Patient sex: F
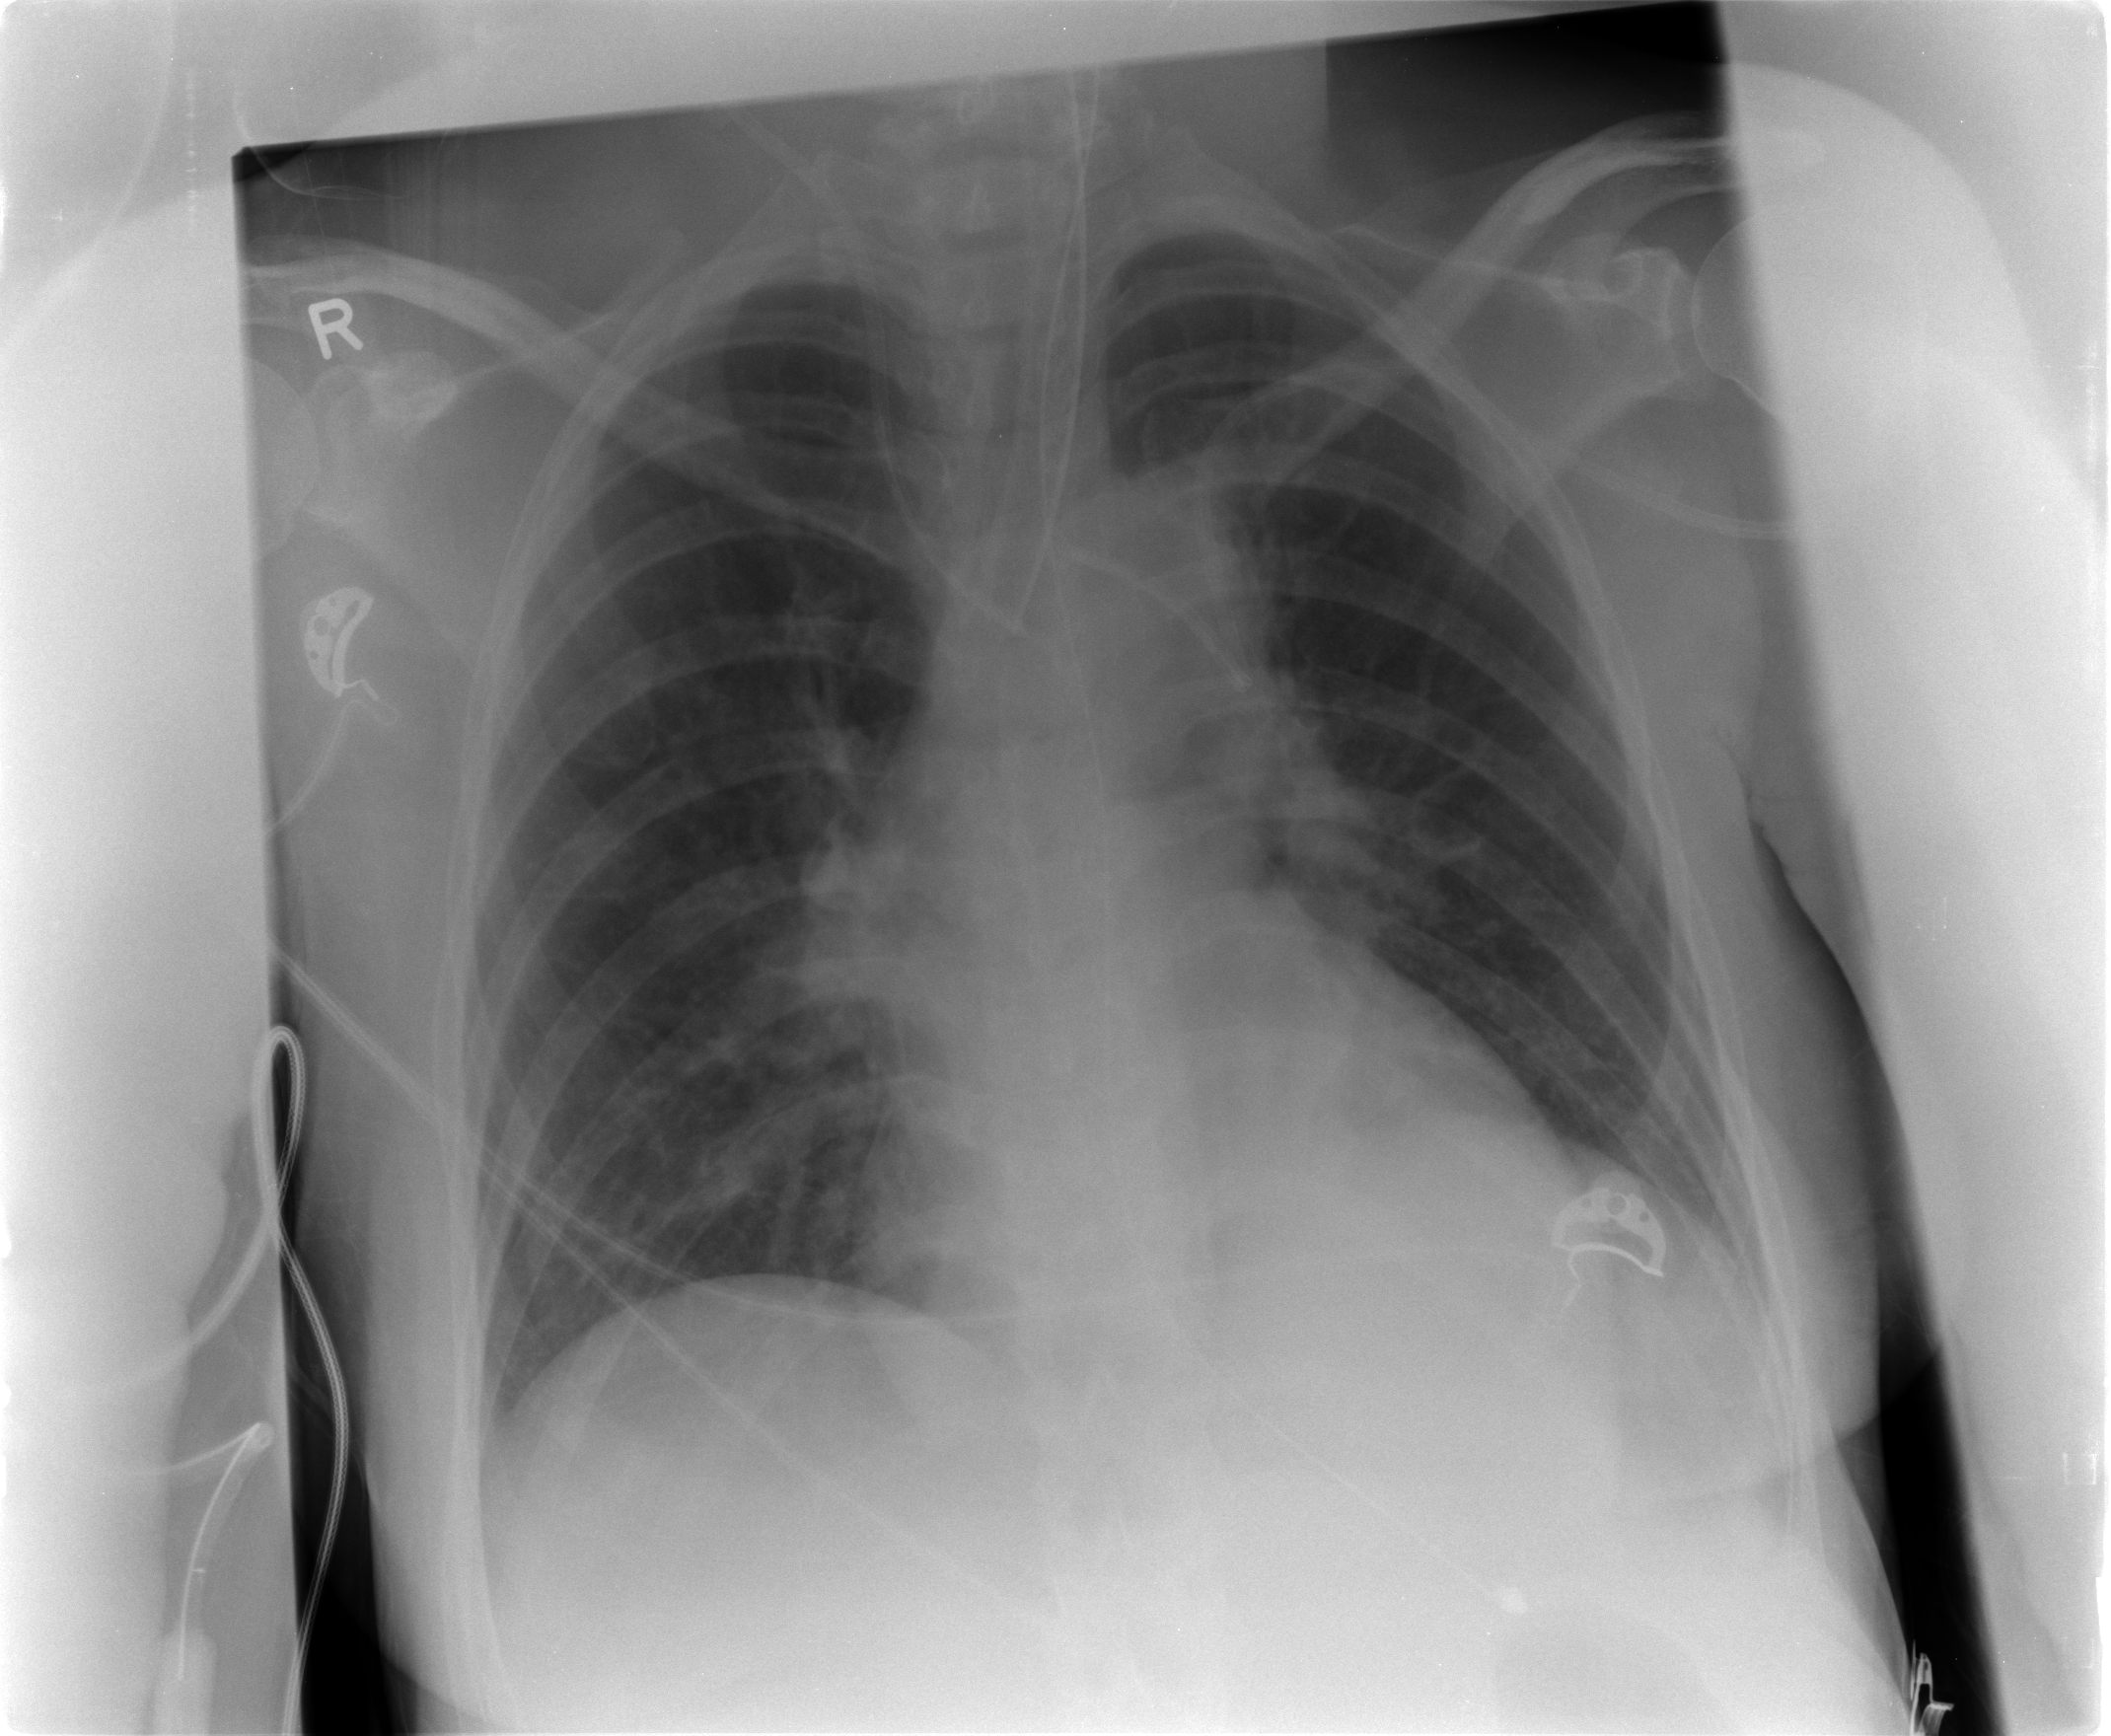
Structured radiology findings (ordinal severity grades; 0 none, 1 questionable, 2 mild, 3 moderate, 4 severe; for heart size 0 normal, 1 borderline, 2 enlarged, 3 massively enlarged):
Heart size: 0
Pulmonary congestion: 0
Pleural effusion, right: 0
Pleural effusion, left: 0
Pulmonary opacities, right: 0
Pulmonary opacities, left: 1
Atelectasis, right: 0
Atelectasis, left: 2